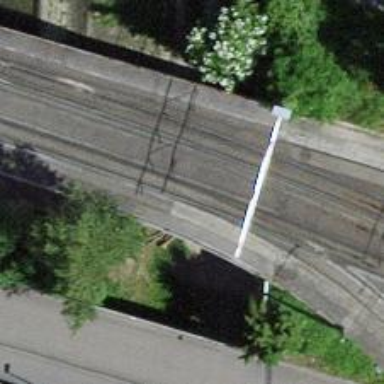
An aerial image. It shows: Bridge across tram railway with electrified contact lines. It has one track.